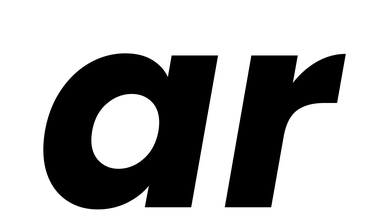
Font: Poppins-BoldItalic